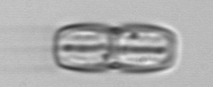
Label: Ephemera